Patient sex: M
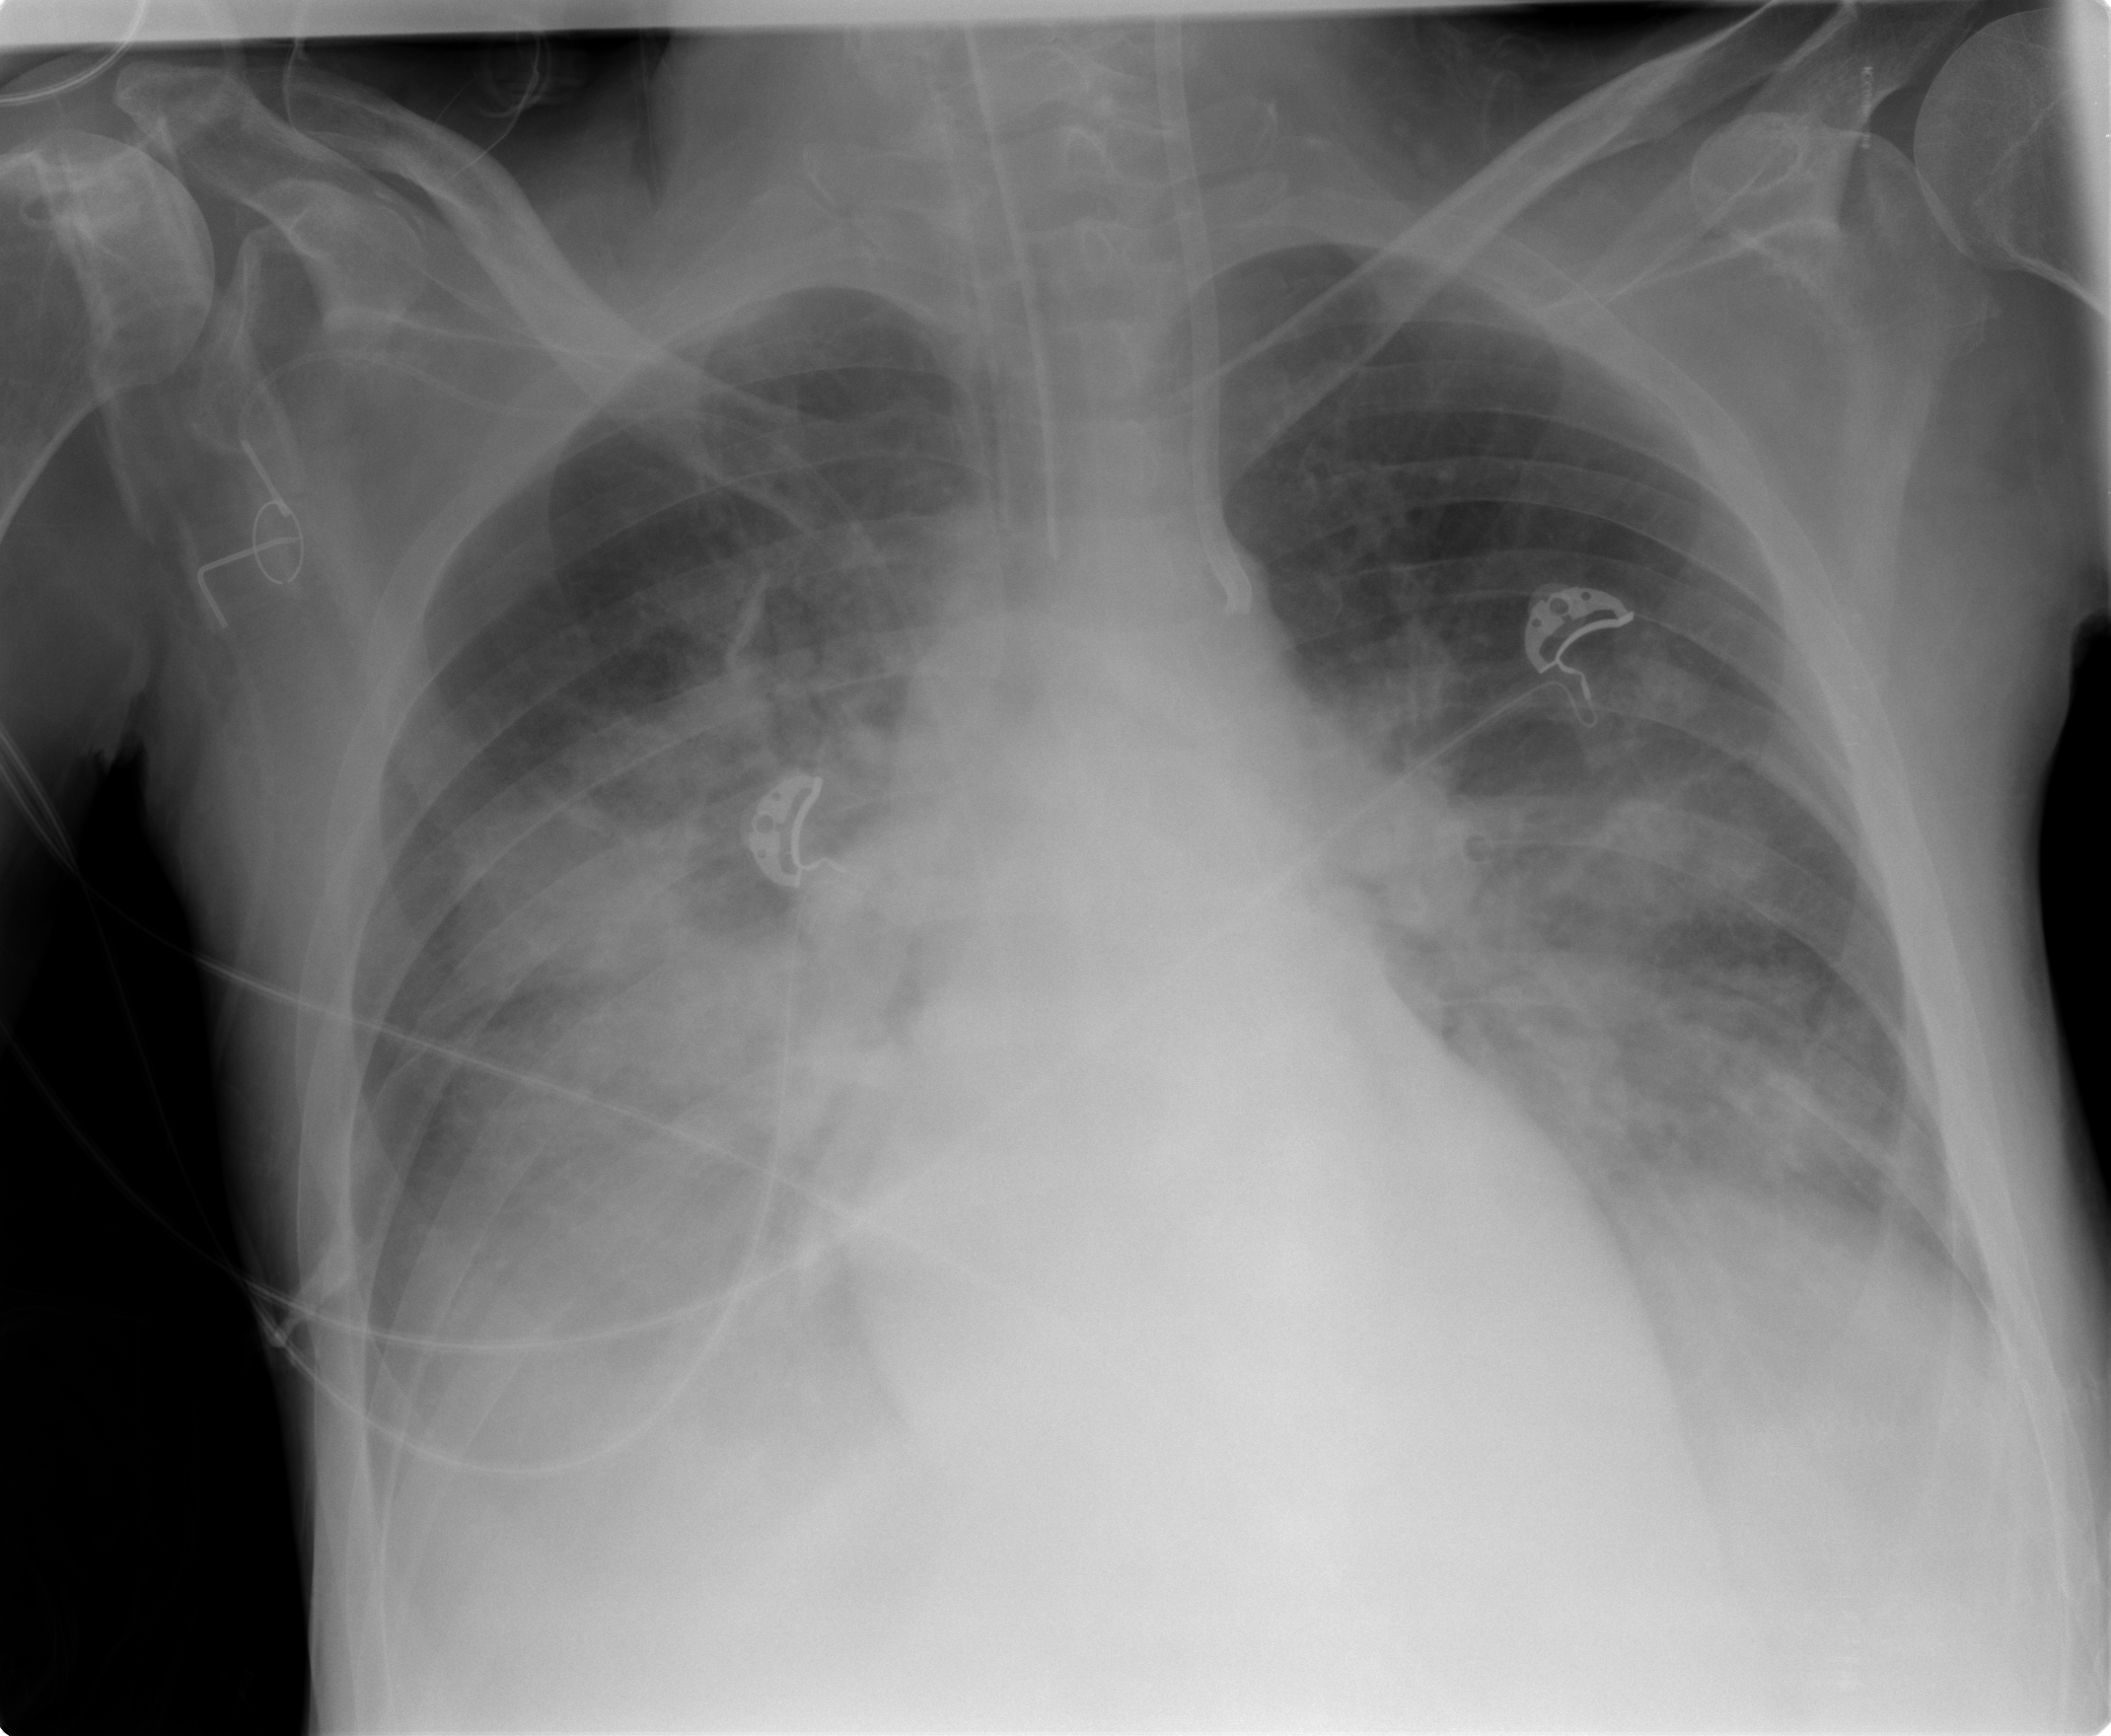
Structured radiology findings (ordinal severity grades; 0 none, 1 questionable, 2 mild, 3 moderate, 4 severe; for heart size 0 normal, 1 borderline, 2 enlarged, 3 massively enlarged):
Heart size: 0
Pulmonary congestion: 0
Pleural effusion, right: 3
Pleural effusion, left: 2
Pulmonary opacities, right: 3
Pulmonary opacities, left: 2
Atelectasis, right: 3
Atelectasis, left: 2